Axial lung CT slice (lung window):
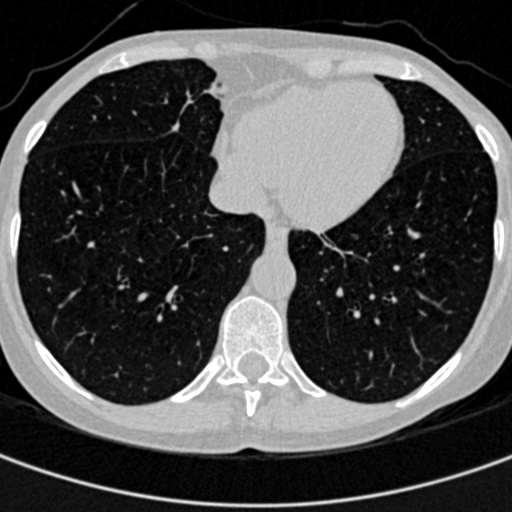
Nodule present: no